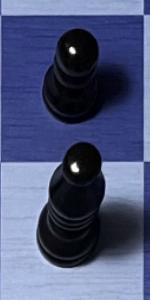
Label: Bishop_Black